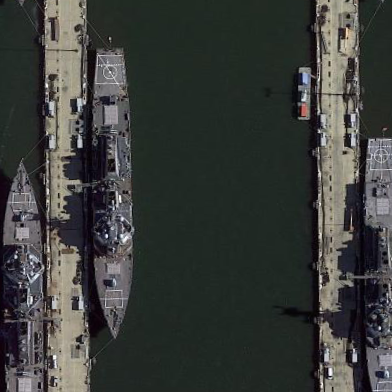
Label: destroyer